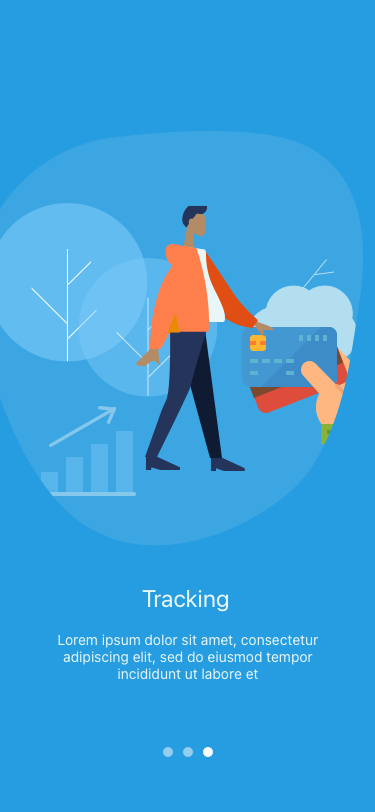
Text in this UI design:
Tracking
Lorem ipsum dolor sit amet, consectetur adipiscing elit, sed do eiusmod tempor incididunt ut labore et